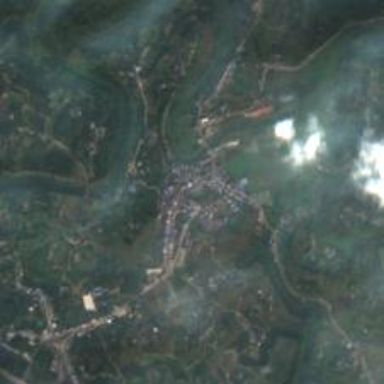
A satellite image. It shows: Town.